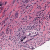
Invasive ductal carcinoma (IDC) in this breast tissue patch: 1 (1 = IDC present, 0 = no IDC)